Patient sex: F
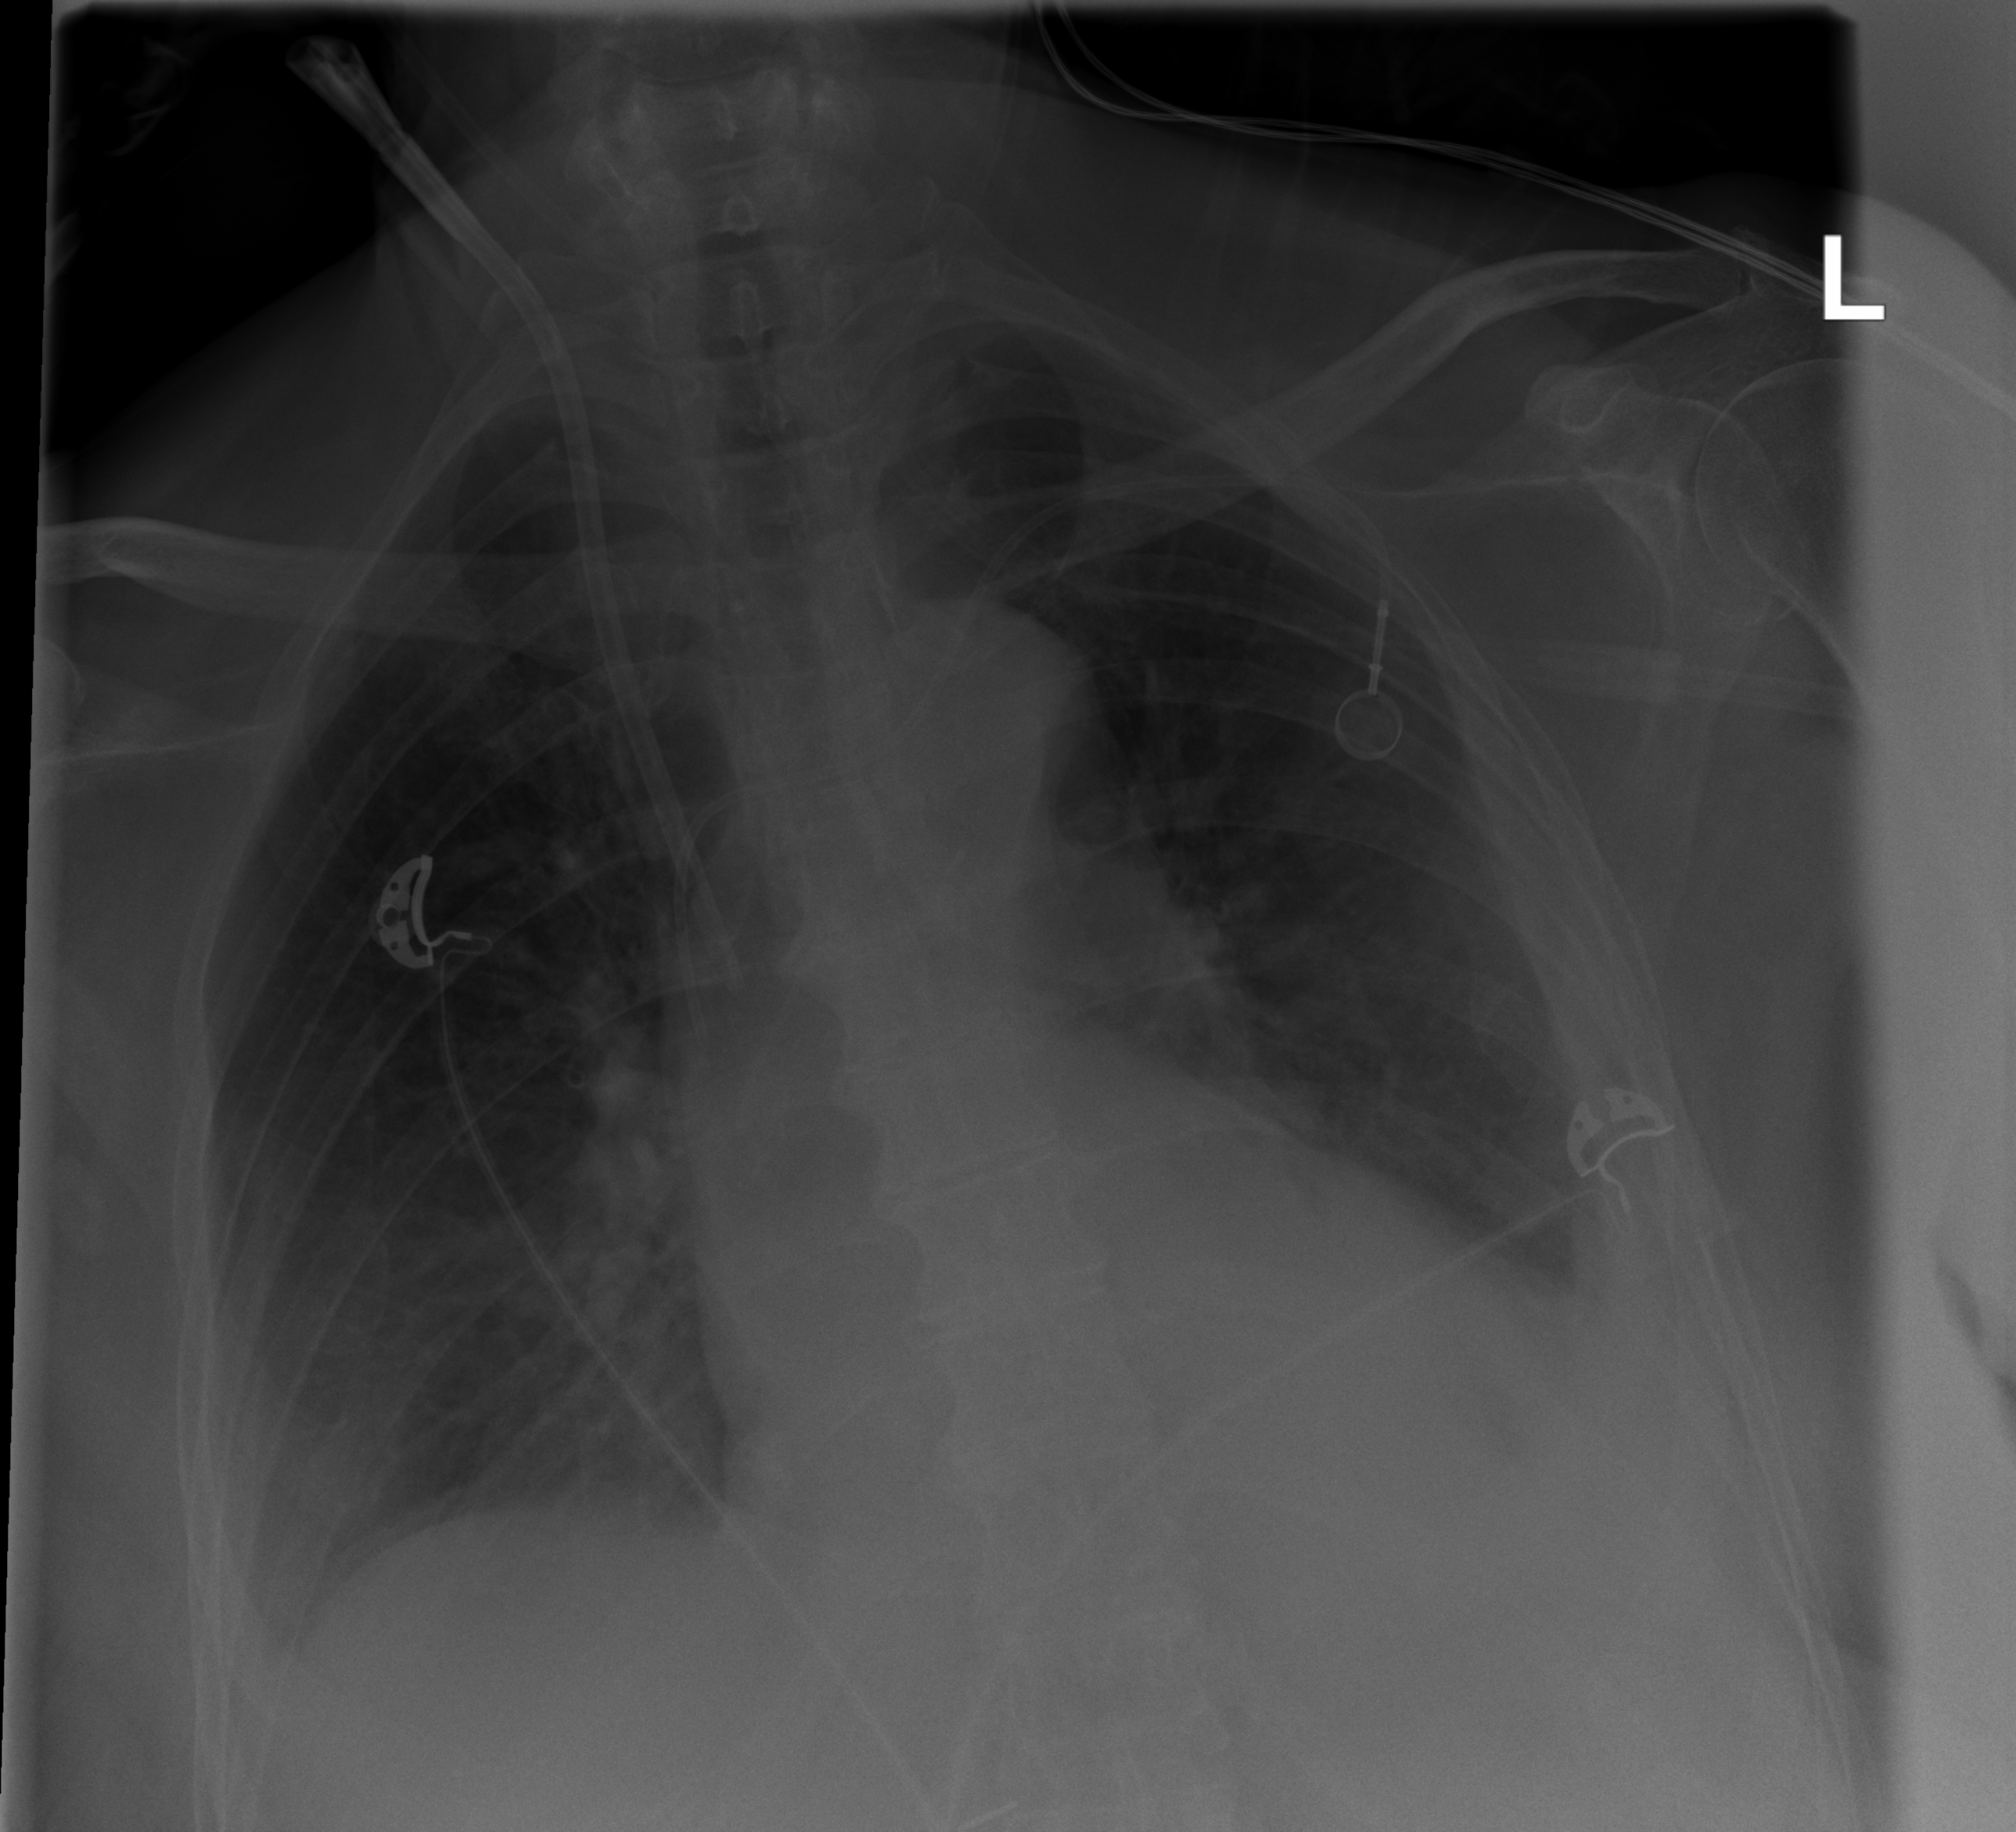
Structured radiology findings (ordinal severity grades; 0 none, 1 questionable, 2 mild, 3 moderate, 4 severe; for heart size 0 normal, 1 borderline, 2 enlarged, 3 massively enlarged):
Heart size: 0
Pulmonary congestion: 0
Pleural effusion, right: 2
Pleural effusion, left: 2
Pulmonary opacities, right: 0
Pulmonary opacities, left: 0
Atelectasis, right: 2
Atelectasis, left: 2